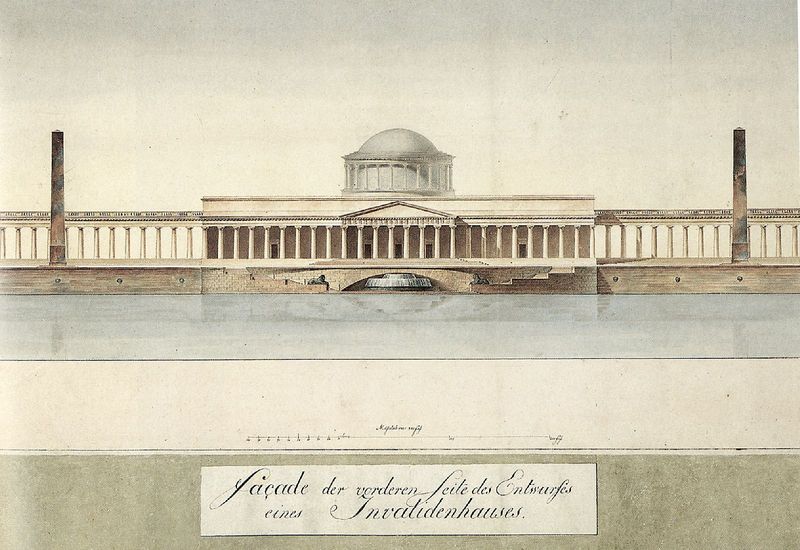
Titel: Fassade der vorderen Seite des Entwurfes eines Invalidenhauses
Künstler: Georg Ludwig Friedrich Laves
Schlagwörter: blau, see, teich, säulen, zeichnung, gebäude, haus, brunnen, schornstein, turm, hellblau, schrift, fassade, mauer, schornsteine, kuppel, treppen, gang, berlin, türme, seite, entwurf, antik, obelisk, vorderansicht, tempel, antikisch, säulengang, aufriss, rotunde, invalidenhaus